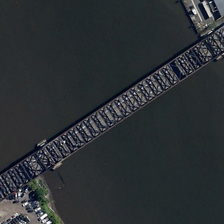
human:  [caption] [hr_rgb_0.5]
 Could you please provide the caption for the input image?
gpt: the bridge connects the people on both sides of the river .

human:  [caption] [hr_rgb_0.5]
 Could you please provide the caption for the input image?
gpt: the bridge connects the people on both sides of the river .

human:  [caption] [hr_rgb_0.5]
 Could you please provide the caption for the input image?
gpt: there is a long bridge over the river .

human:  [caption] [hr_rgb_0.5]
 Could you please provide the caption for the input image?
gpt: there is a long bridge over the river .

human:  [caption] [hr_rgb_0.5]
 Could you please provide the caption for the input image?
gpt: there is a long bridge over the river .